Question: I have a strange problem with an absolut positioned div on top of a table.
The div is toggeld on hover from a hyperlink within a cell, inside this cell all other hyperlinks are hidden by the div, on the next row however the hyperlinks are not coverd?? All regular text is hidden but not the hyperlinks.
I would realy love a little code example where this is not occuring =)
EDIT code added
'''
<script src="jquery.js" type="text/javascript"></script>
<style>
.box {
display:none;
position: absolute;
top: 30px;
left: 10px;
background: orange;
padding: 5px;
border: 1px solid black;
}
</style>
<table id="sessionsTable" style="border-collapse: collapse; border: 1px solid black;">
<tr>
<td style="border: 1px solid black;">
<div style="position: relative;">
<a id="companyLink1" href="">Hoverlink</a><br>
<a href="">link</a><br>
<a href="">link</a>
<div id="companyDiv1" style="height: 300px;" class="box" >
Stuff shown on hover
</div>
<script>
$('#companyLink1').mouseover(function() { $('#companyDiv1').show(); });
$('#companyLink1').mouseover(function() { $('#companyDiv1').show(); });
$('#companyLink1').mouseout(function() { $('#companyDiv1').hide(); });
</script>
</div>
</td>
</tr>
<tr>
<td style="border: 1px solid black;">
<div style="position: relative;">
<a id="companyLink2" href="">Hoverlink</a><br>
<a href="">link</a><br>
<a href="">link</a>
<div id="companyDiv2" style="height: 300px;" class="box" >
Stuff shown on hover
</div>
<script>
$('#companyLink2').mouseover(function() { $('#companyDiv2').show(); });
$('#companyLink2').mouseover(function() { $('#companyDiv2').show(); });
$('#companyLink2').mouseout(function() { $('#companyDiv2').hide(); });
</script>
</div>
</td>
</tr>
</table>
'''
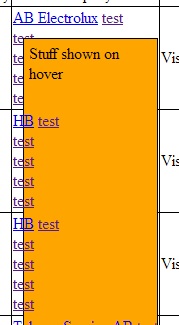
Answer: I am going to take a stab here. Links in a table would normally not do this, but you are enclosing the cell contents in another 'div'. Those divs are drawn to the screen in order, and z-index is calculated based on this order (later divs with no other z-index/positioning considerations are drawn above earlier ones). So, cells "later" (lower and to the right) in the table will have divs that are drawn above your div. It only looks like the links because your divs have no background-color.
To fix this, give your hover divs a positive z-index.
: I always advocate for not using inline styles or script if possible. It makes debugging difficult, makes for ugly code, and adds another hairy layer of style precedent rules.
CSS:
'''
td .box {
z-index: 1;
}
'''
Here is a quick fix example: <URL>
Mind you, you can clean this up quite a bit, but that is the problem you are seeing.
Here is a cleaned up version: <URL>